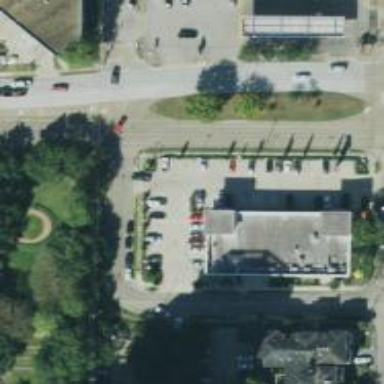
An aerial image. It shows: Parking space.